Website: macys
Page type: customer-info-address
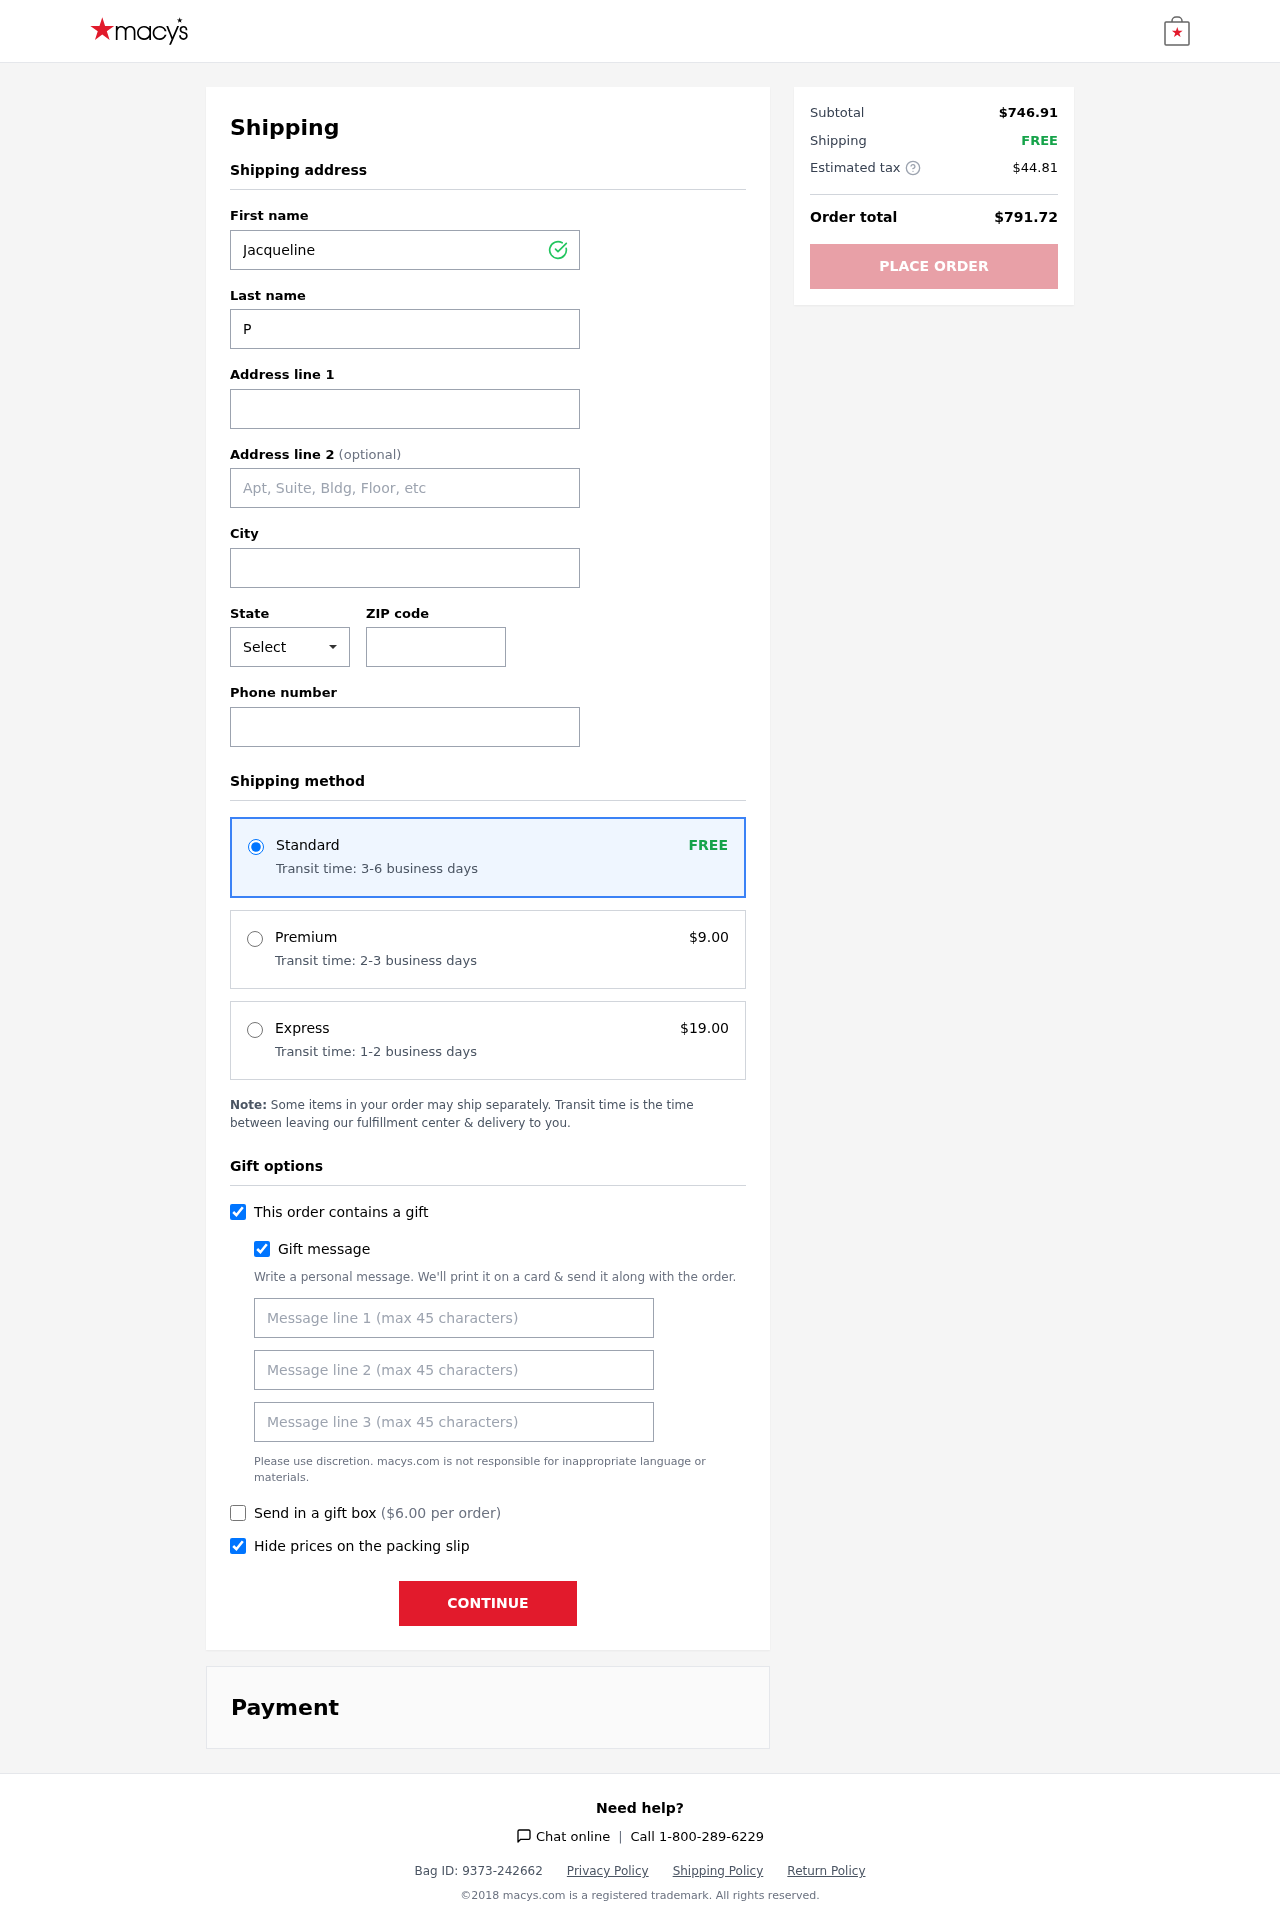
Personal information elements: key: PII_CITY
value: East Abigailfort
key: PII_FIRSTNAME
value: Jacqueline
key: PII_GIFT_MESSAGE
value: Hey Bryan! I thought this beautiful rug would be the perfect touch for your space—just like you, it adds warmth and style. Can’t wait to see it brighten up your home!  Jacqueline
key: PII_LASTNAME
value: Price
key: PII_PHONE
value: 5169008889
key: PII_POSTCODE
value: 22498
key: PII_STATE_ABBR
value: IA
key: PII_STREET
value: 6134 Erica Parks
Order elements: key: ORDER_SHIPPING_STANDARD
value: FREE
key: ORDER_SHIPPING_STANDARD_TIME
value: Transit time: 3-6 business days
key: ORDER_SHIPPING_PREMIUM
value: $9.00
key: ORDER_SHIPPING_PREMIUM_TIME
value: Transit time: 2-3 business days
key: ORDER_SHIPPING_EXPRESS
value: $19.00
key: ORDER_SHIPPING_EXPRESS_TIME
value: Transit time: 1-2 business days
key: ORDER_GIFT_BOX_FEE
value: $6.00
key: ORDER_SUBTOTAL
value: $746.91
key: ORDER_SHIPPING_COST
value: FREE
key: ORDER_TAX
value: $44.81
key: ORDER_TOTAL
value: $791.72